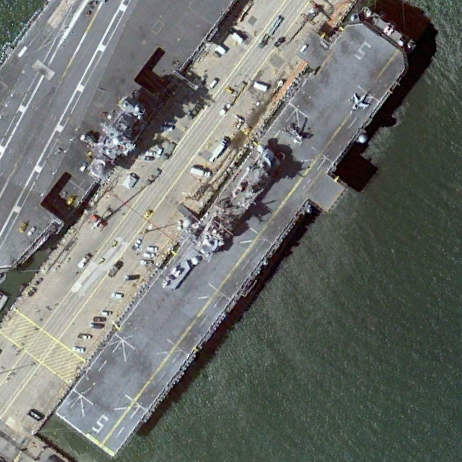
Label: Wasp-class_assault_ship